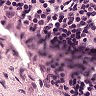
Metastatic tissue present: no